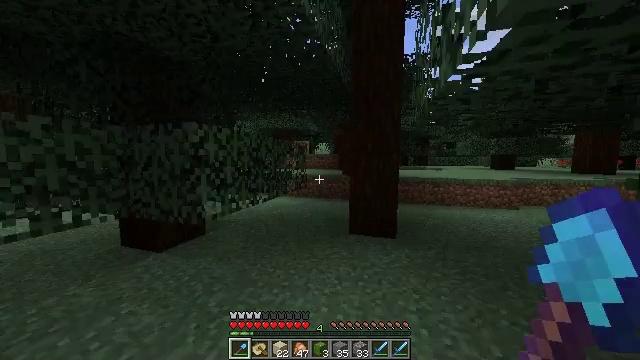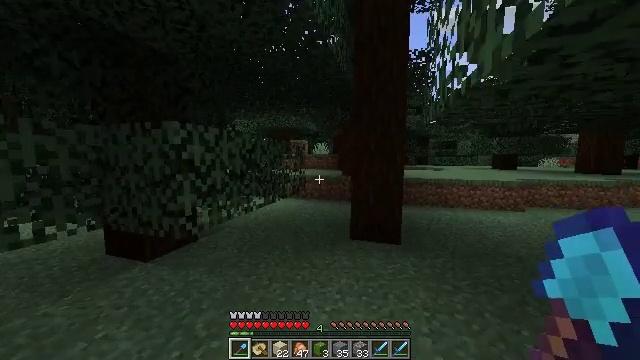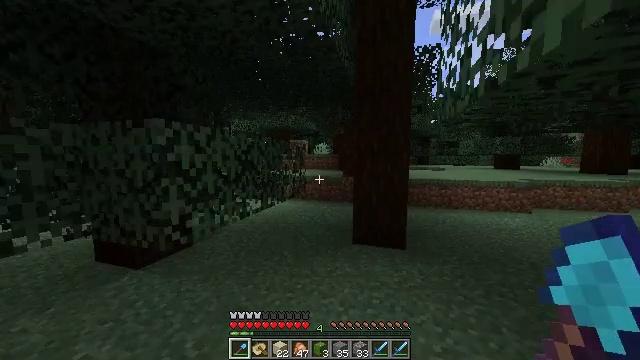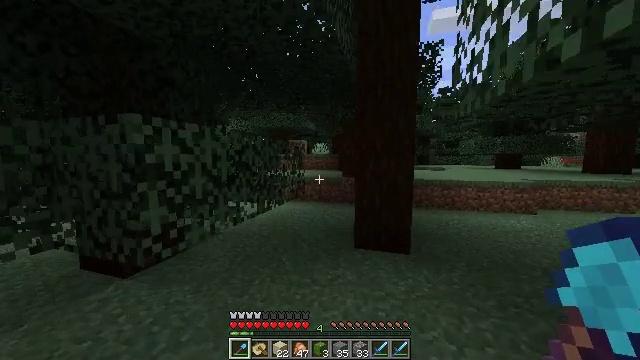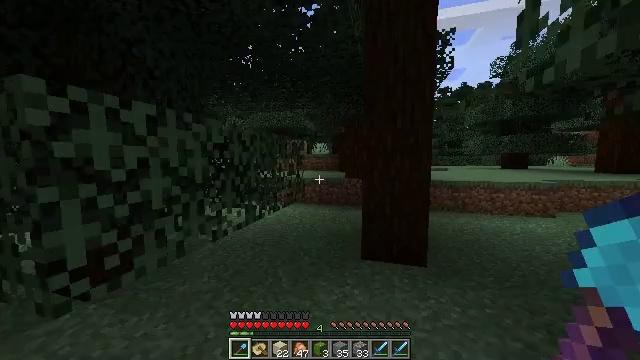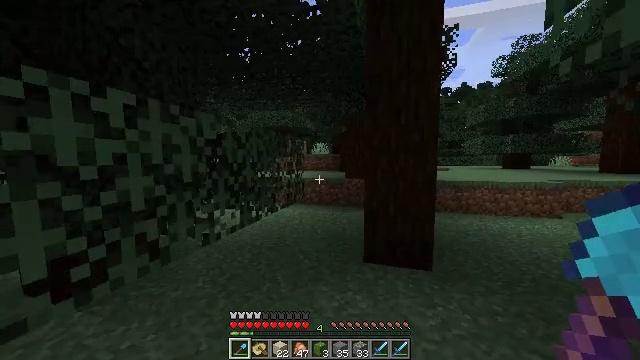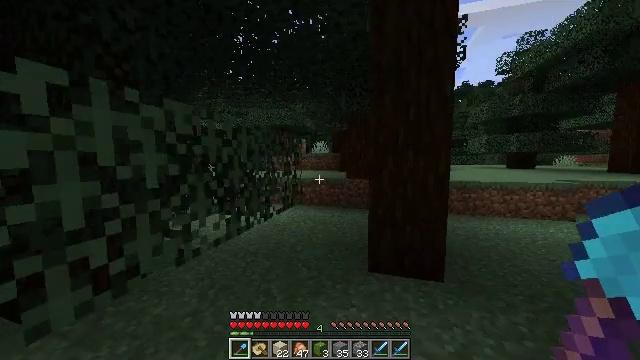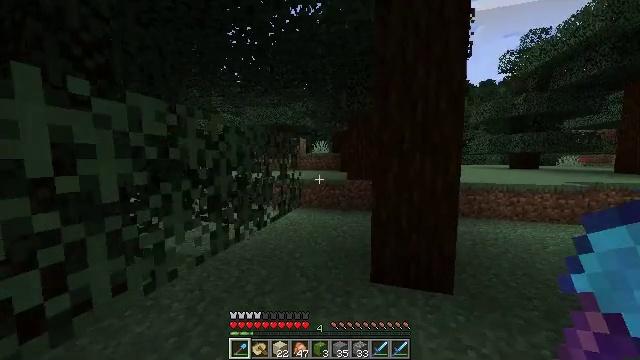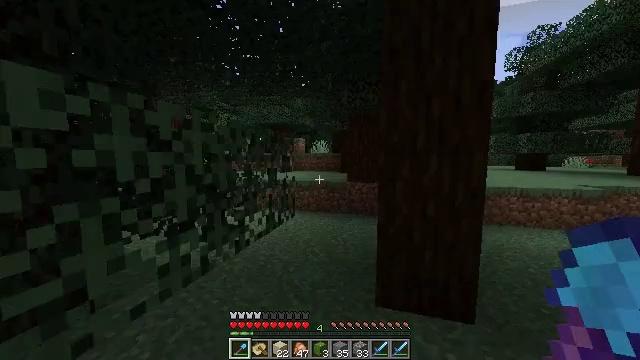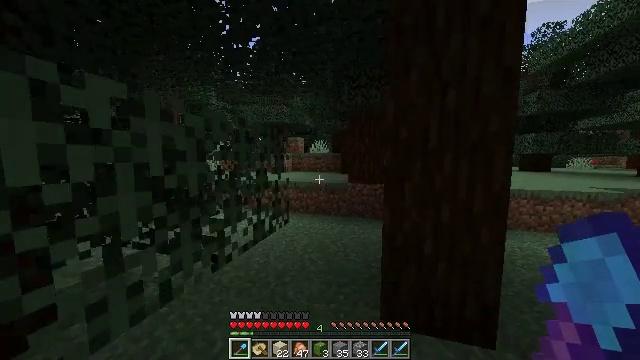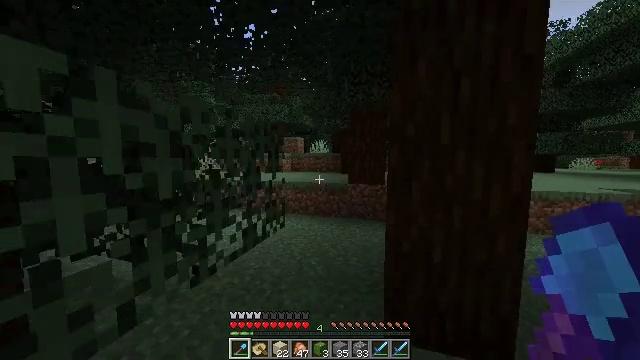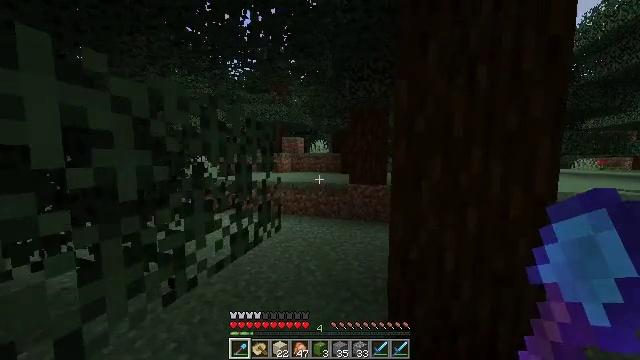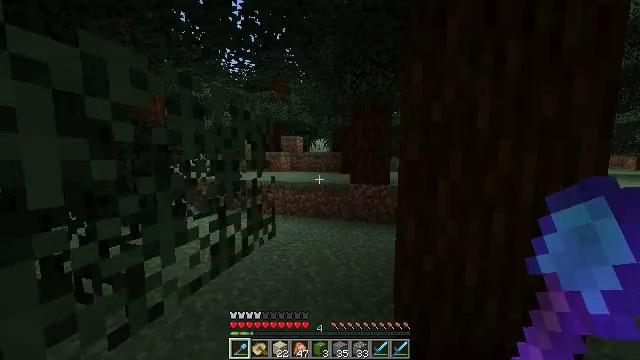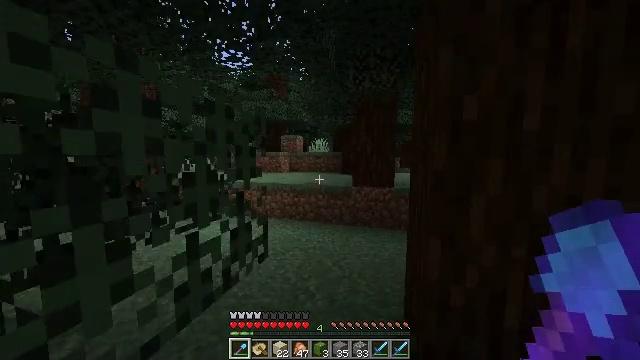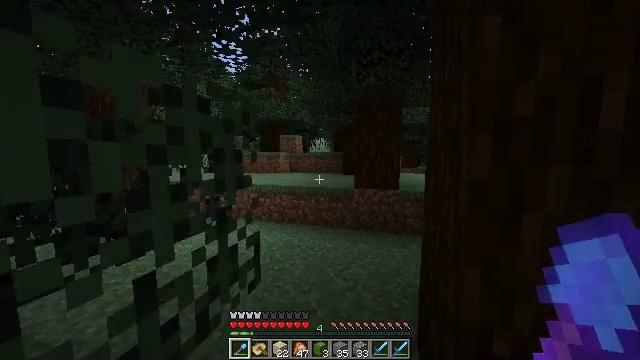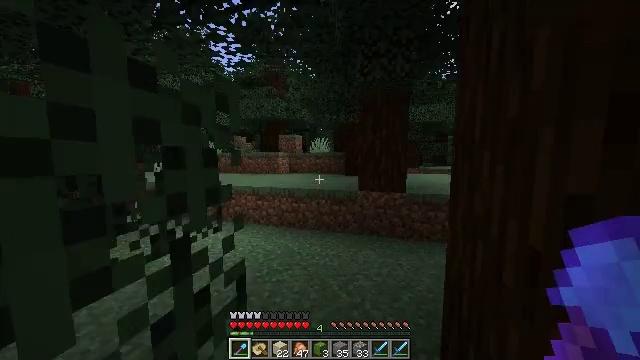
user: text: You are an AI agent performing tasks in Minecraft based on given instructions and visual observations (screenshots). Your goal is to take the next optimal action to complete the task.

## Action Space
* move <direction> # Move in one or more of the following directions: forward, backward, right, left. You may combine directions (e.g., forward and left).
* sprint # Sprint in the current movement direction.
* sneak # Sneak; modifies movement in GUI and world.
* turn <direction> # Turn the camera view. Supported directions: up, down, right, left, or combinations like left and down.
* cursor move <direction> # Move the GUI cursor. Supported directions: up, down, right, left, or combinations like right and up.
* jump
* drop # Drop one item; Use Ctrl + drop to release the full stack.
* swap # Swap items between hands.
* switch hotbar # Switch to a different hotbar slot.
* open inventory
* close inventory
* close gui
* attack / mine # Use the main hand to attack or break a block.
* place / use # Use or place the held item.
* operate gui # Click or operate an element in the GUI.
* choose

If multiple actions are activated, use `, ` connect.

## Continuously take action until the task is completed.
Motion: motion action
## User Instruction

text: Break the sweet berry bush to collect berries.
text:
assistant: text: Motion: move forward
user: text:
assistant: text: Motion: move forward
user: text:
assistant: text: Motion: move forward, sprint
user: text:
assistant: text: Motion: move forward, sprint
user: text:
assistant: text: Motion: move forward, sprint
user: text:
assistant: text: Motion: move forward
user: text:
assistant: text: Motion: move forward
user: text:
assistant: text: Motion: move forward
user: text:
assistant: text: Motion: move forward
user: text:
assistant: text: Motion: move forward, sprint
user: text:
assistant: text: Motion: move forward, sprint
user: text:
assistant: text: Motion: move forward, sprint
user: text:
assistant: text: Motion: move forward
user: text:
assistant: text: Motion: move forward
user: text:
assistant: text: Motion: move forward, sprint
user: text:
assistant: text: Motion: move forward, sprint
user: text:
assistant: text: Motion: move forward, sprint, turn left
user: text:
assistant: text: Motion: move forward, turn left
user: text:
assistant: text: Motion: move forward, turn left
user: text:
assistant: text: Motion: move forward, turn left
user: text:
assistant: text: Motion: move forward, turn left
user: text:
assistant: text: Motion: move forward
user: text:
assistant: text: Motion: move forward
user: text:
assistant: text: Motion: move forward
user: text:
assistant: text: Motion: move forward
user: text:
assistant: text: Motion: move forward
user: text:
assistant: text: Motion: move forward
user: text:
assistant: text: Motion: move forward, jump
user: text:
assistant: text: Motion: move forward, jump
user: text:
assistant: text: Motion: move forward, jump